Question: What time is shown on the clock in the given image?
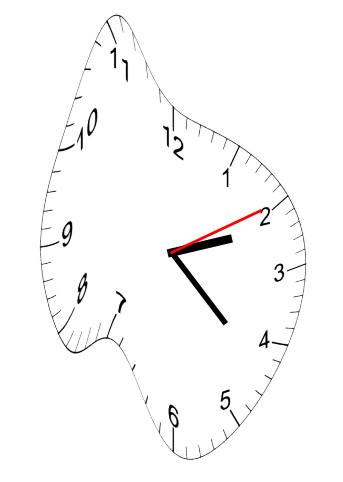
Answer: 02:22:10